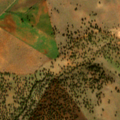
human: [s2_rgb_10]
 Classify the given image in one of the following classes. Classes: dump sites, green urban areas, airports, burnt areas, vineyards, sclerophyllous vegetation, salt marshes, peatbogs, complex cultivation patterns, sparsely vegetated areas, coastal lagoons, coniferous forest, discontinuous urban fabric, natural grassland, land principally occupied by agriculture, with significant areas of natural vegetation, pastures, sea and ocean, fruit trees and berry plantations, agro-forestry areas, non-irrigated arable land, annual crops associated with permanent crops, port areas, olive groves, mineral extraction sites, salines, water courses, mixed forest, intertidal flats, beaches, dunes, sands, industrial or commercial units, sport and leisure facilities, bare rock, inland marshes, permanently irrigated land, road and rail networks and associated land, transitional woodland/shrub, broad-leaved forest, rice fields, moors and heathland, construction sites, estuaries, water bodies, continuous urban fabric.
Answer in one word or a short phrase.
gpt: non-irrigated arable land, olive groves, agro-forestry areas